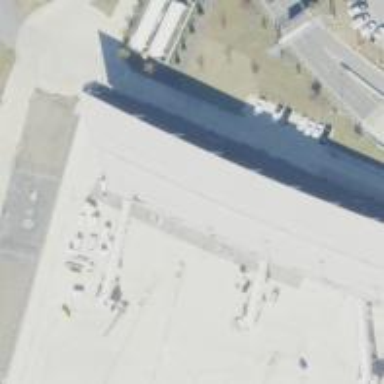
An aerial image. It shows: Airport gate.